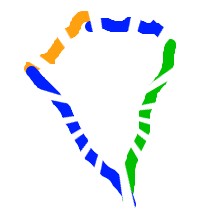
Shape: kite